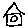
Label: house